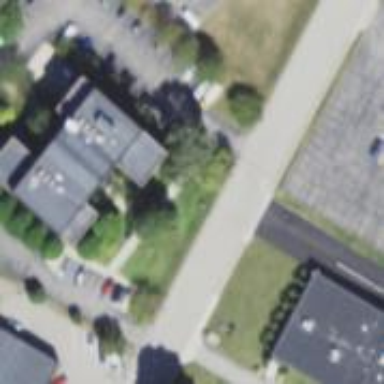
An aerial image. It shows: Commercial building.